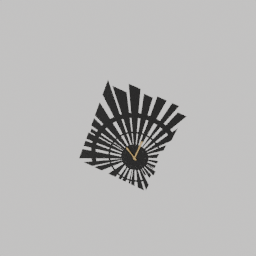
Label: decoration